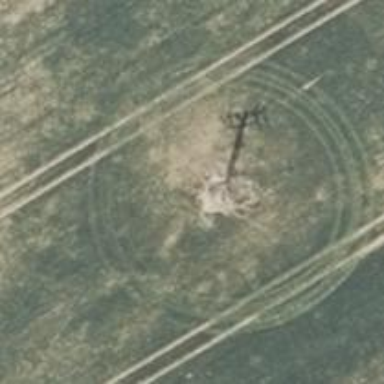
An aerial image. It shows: Power pole.